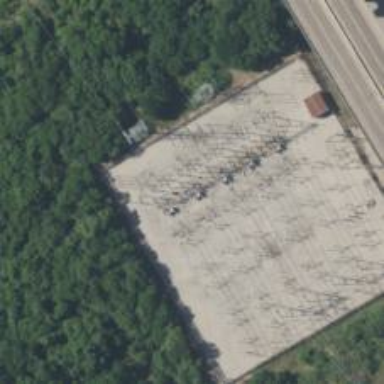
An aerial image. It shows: Switch for power supply.